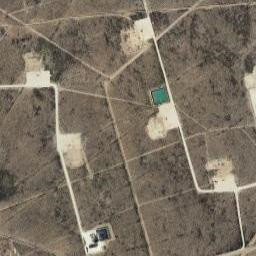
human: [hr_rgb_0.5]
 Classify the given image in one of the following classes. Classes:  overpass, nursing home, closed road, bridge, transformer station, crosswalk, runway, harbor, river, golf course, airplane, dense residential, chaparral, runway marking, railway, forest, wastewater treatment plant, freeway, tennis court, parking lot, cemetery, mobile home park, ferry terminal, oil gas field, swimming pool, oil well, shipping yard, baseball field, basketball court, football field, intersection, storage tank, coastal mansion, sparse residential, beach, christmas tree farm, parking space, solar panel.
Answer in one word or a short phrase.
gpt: oil gas field